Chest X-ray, PA view. Patient: 38 years old, sex F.
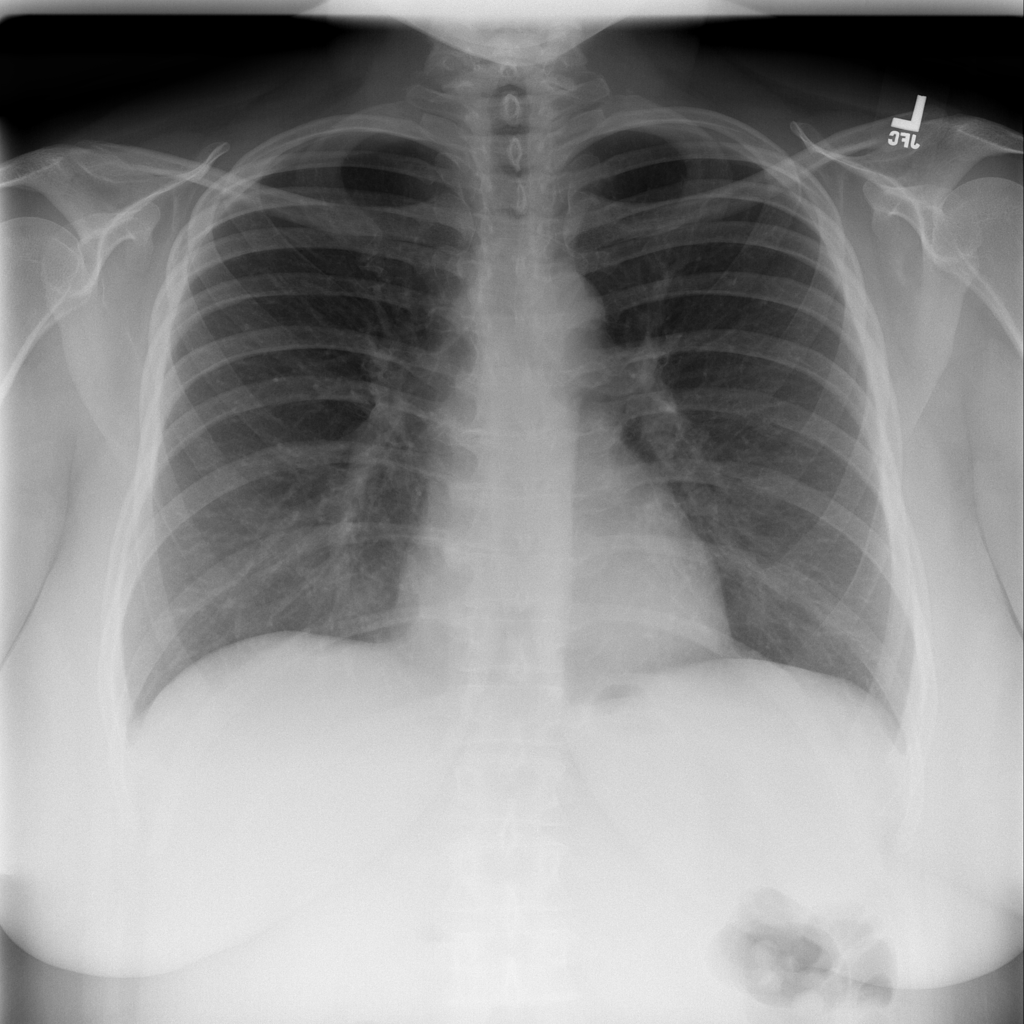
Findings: No Finding